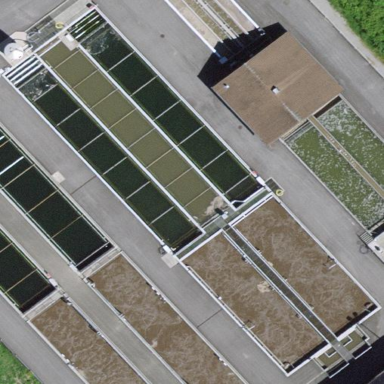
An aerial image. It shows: Body of wastewater.